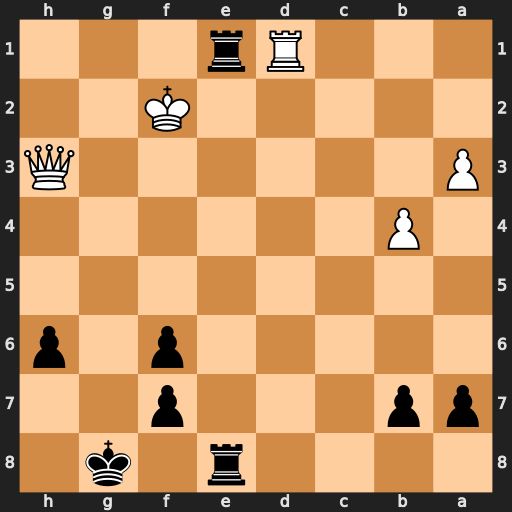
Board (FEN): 4r1k1/pp3p2/5p1p/8/1P6/P6Q/5K2/3Rr3
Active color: b
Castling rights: -
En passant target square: -
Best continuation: R8e2+ Kf3 Re3+ Kf4 Rxh3